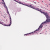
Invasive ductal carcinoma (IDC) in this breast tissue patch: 0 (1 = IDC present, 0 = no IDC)